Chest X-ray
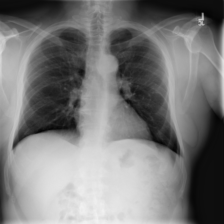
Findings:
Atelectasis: negative
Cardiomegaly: negative
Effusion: negative
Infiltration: negative
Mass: negative
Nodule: negative
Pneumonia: negative
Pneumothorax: negative
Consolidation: negative
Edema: negative
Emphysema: negative
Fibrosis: negative
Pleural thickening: negative
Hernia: negative